Interaction volume radius: 10 \u00c5
Interaction volume height: 10 \u00c5
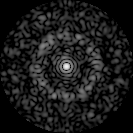
Disorder parameter: 0.836